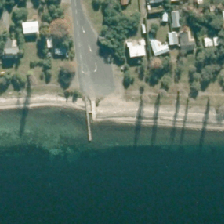
Land cover: urban_parkland